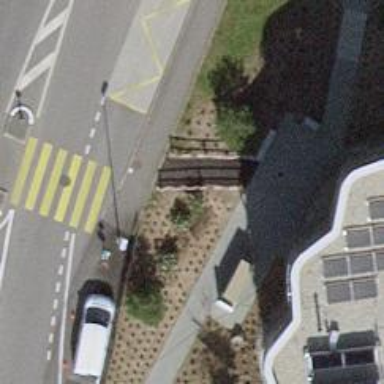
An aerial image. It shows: Sidewalk.